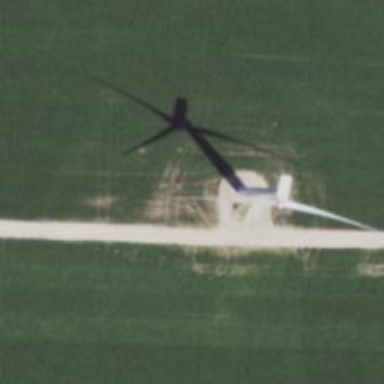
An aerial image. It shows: Wind generator in the form of horizontal axis wind turbine.